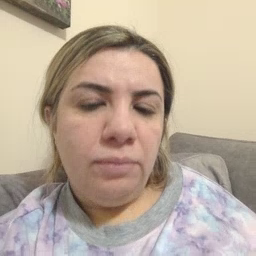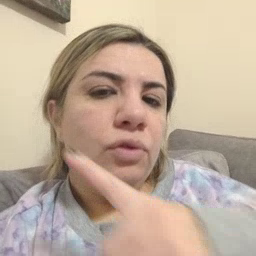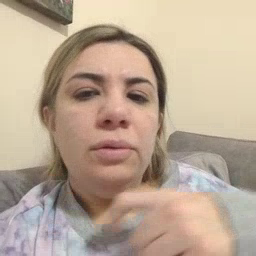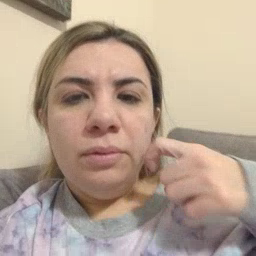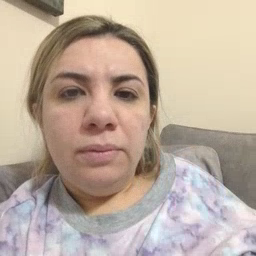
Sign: dry